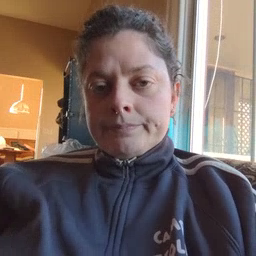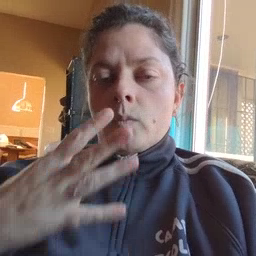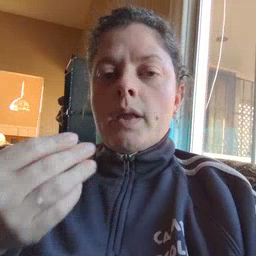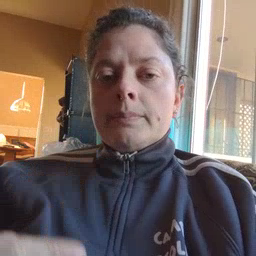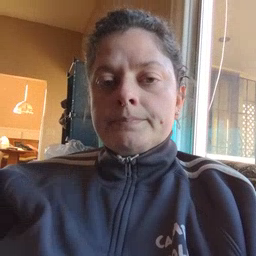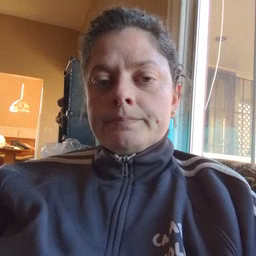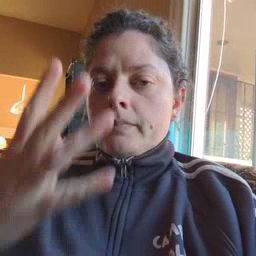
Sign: wet